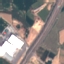
Land use / land cover class: Highway